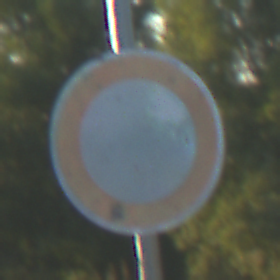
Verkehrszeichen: VerbotFahrzeugeAllerArt
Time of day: SunriseSunset
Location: Outdoor (RoadRail)
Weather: Clear
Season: NotSpecified
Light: Natural